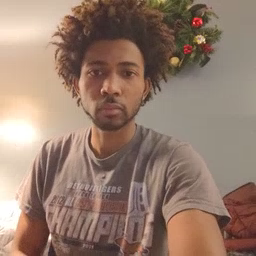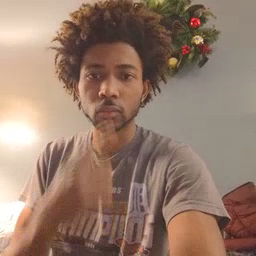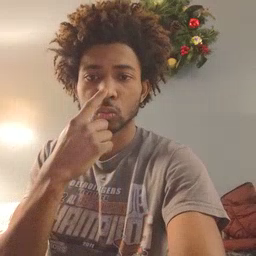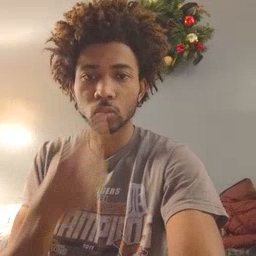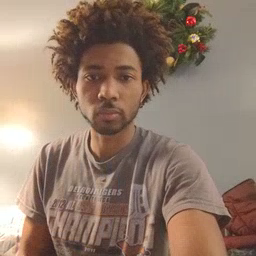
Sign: nose